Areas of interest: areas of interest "Business Office Building"
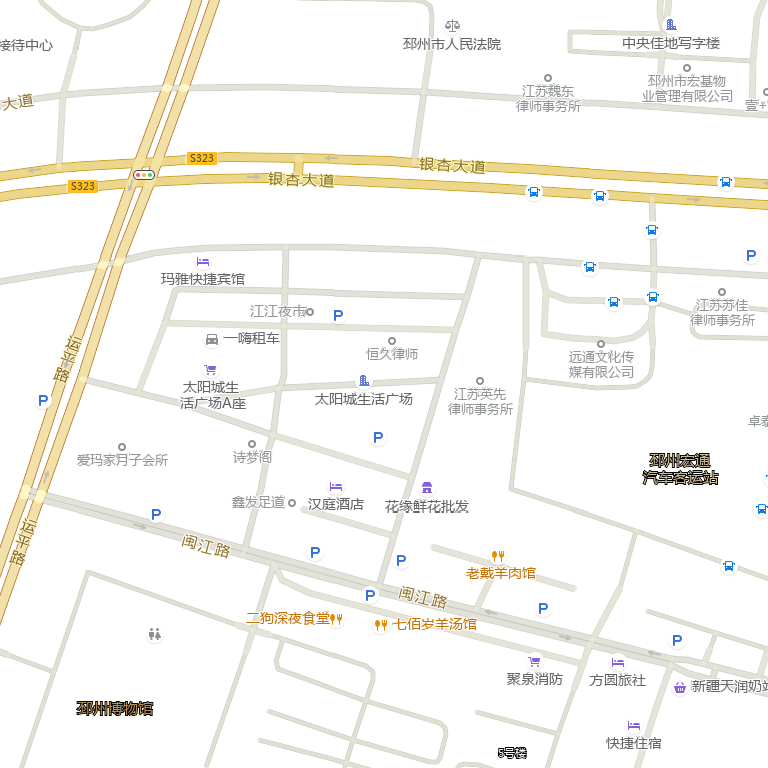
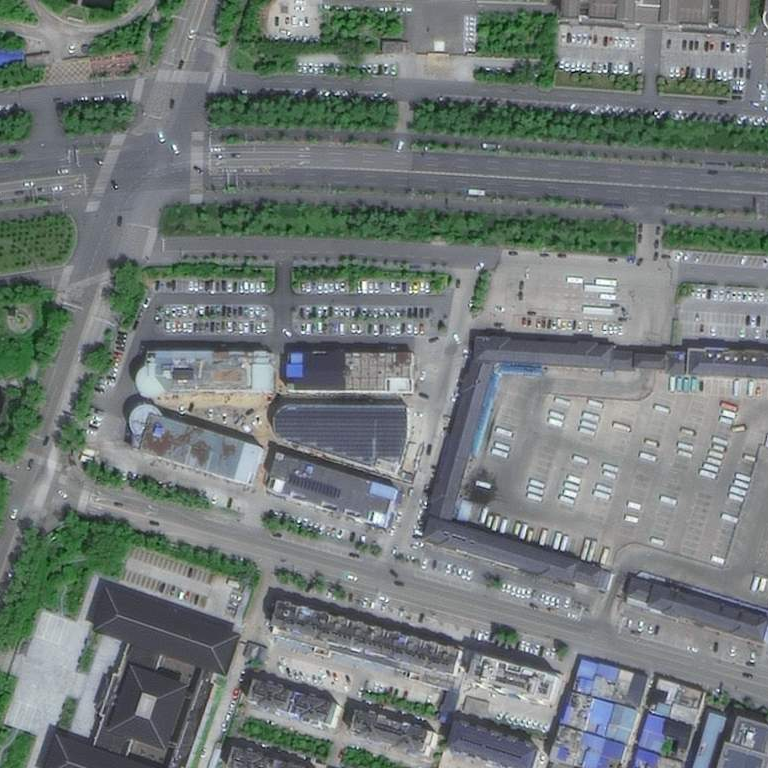